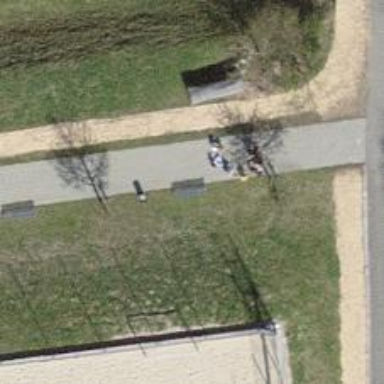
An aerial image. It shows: Bench for seating.